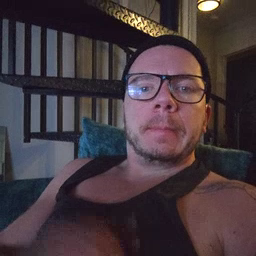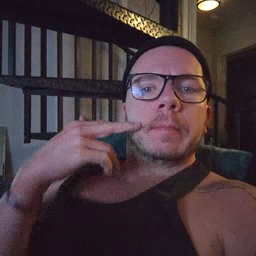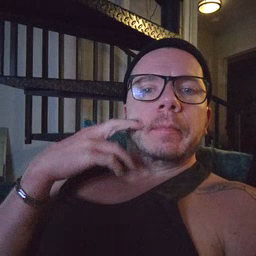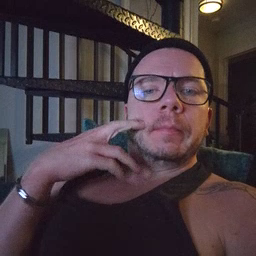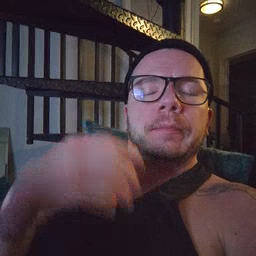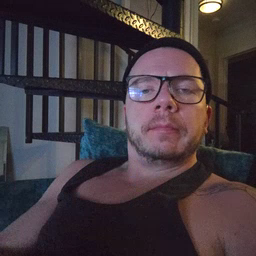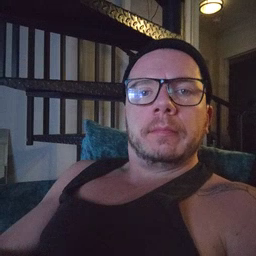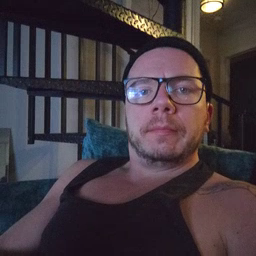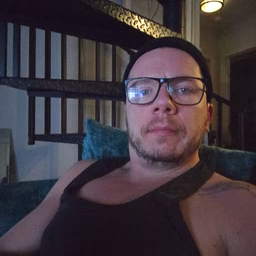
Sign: gum